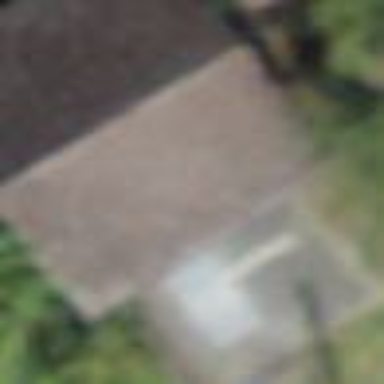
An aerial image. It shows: Garage building.